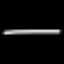
Label: line